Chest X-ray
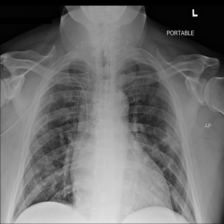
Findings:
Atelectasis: negative
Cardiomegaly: negative
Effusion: negative
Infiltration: positive
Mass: negative
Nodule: negative
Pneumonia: negative
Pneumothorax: negative
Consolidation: negative
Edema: negative
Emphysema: negative
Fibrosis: negative
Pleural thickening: negative
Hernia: negative